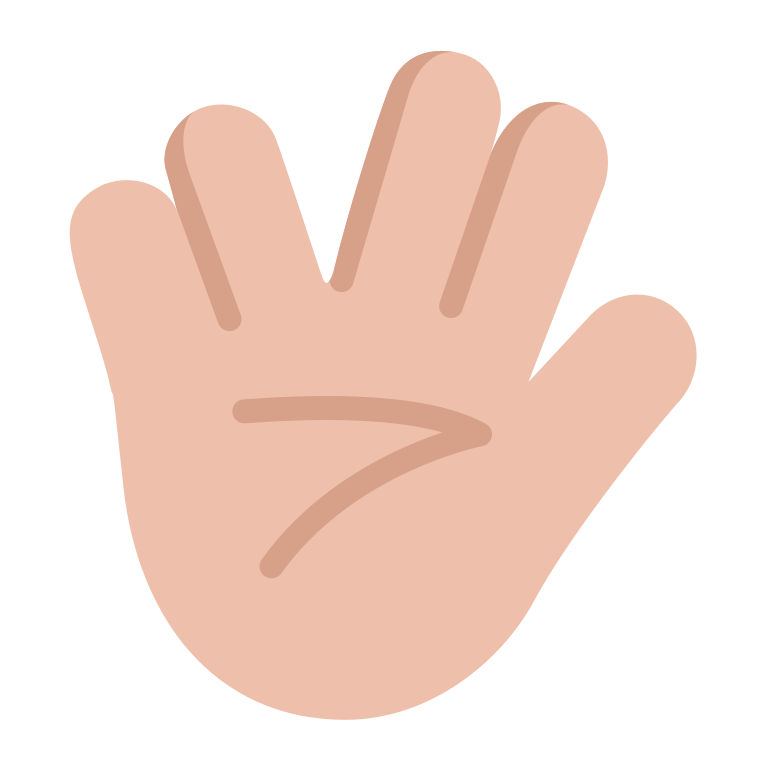
vulcan salute flat  light